Question: Im trying to show different colours depending on the two values.
First of all if the values are equal then show green which works fine
'''
<?php if (miletofurlong($pasthorse['distance']) == $todaysdistance)
{
$Horsedist = "<b><span style='color:#ff4500 '>". miletofurlong($pasthorse['distance'])."f</span></b>";
} ?>
'''
Now what I'm trying to do is if 'miletofurlong($pasthorse['distance'])' is not equal to but is still between ($todaysdistance + 1) and ($todaysdistance + 1) then highlight it blue.
I have ran the following code but it seems to highlight everything and I'm unsure why
'''
if (miletofurlong($pasthorse['distance']) == $todaysdistance)
{
$Horsedist = "<b><span style='color:#ff4500 '>". miletofurlong($pasthorse['distance'])."f</span></b>";
}
elseif (miletofurlong($pasthorse['distance']) !== $todaysdistance and miletofurlong($pasthorse['distance']) <= ($todaysdistance + 1) or miletofurlong($pasthorse['distance']) !== $todaysdistance and miletofurlong($pasthorse['distance']) >= ($todaysdistance - 1) )
{
$Horsedist = "<b><span style='color:blue'>". miletofurlong($pasthorse['distance'])."f</span></b>". ($todaysdistance + 1). "and" . ($todaysdistance - 1);
}
else
{
$Horsedist = miletofurlong($pasthorse['distance'])."f" ;
}
'''

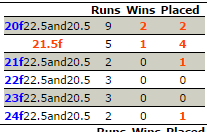
Answer: You're missing parenthesis, and your if case is a bit messy. Let's first use a variable and declare your $pasthorse inside.
'''
$distance = miletofurlong($ pasthorse['distance']);
if ($distance == $todaysdistance)
$Horsedist = "<b><span style='color:#ff4500 '>". $distance ."f</span></b>";
else if ($distance <= ($todaysdistance + 1) and $distance >= ($todaysdistance - 1) )
$Horsedist = "<b><span style='color:blue'>". $distance . "f</span></b>" ($todaysdistance + 1). "and" . ($todaysdistance - 1);
else
$Horsedist = $distance ."f" ;
'''
There, it should work way better, and it's more readable.